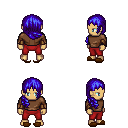
a pixel art fantasy rpg character, male body template, human, tanned skin, brown long-sleeve shirt, red pants, blue right-swept hairstyle, cloth bracers, brown slippers, four views (front, back, left, right), 2x2 character sprite sheet, small pixel art, hard edges, no anti-aliasing